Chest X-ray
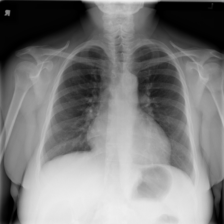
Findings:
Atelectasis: negative
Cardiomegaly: negative
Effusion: negative
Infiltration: positive
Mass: negative
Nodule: negative
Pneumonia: positive
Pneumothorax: negative
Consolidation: negative
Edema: negative
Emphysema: negative
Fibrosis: negative
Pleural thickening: negative
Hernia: negative